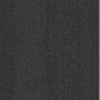
Label: dusty